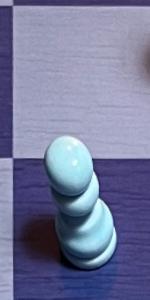
Label: Pawn_White